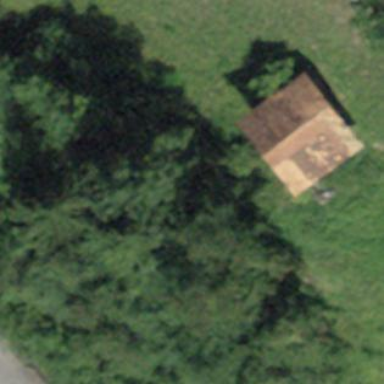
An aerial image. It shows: Barn.